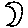
Label: moon